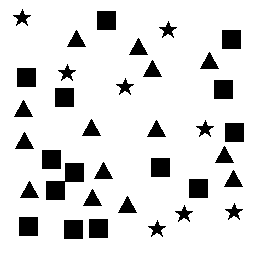
Squares: 14
Triangles: 14
Stars: 8
Total shapes: 36